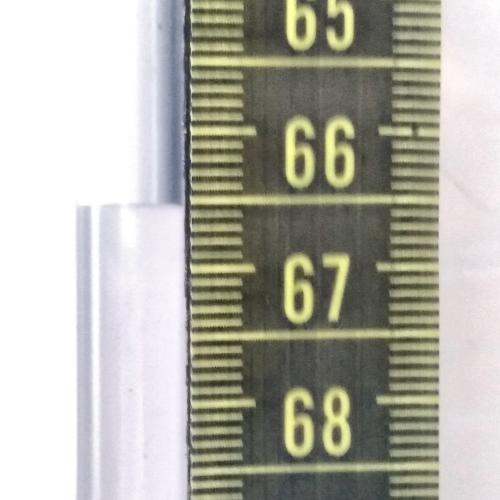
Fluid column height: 66.5 cm